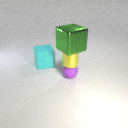
large green metal cube above small purple rubber sphere